Question: I would like to size a UIImageView to fit exactly underneath where one line ends and right above where one line begins in a UITextView.
I'm downloading an image from a URL using NSURLConnection. Then, I resize the image to fit the screen using the ImageIO framework. Finally, I add exclusion paths to the UITextView.textContainer so the text wraps around the image.
I don't know the size of the image before hand so I have to resize it to fit. Everything works great except for the fact that the picture sometimes overlaps a line.
How can I make sure to size the image so that it fits exactly underneath where one line ends and right above where one line begins?

As you can see in the example above the text below the image is no longer on the lines. I was thinking I could get the remainder from the height of the UIImageView and the lineHeight but, I'm not sure what to do with it.
'(int)imageView.bounds.size.height % (int)self.textView.font.lineHeight'
Any guidance is greatly appreciated!
If my question isn't clear please let me know I will try to explain it further.
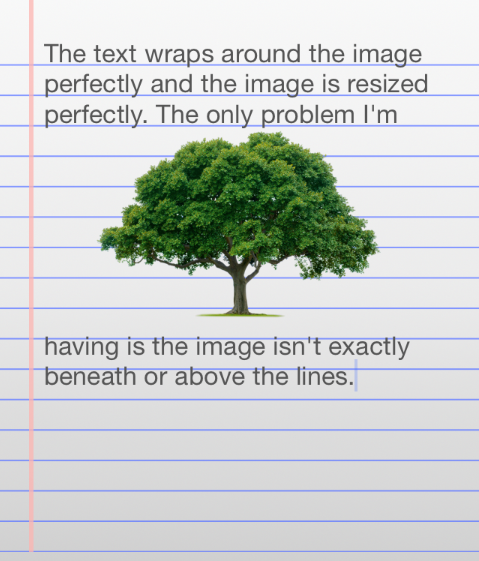
Answer: Thanks to @CarstenWitzke I got it to work. I used an NSArributedString with an NSTextAttachment. Then, I got the remainder of the image height divided by the textView.font.lineHeight and subtracted that from the textView.font.lineHeight then added the difference to the height of the image. The only problem is sizing the image to fit the new bounds.
'''
UIImage * scaledImage = [UIImage imageWithCGImage:imageRef scale:2 orientation:UIImageOrientationUp];
NSTextAttachment * textAttachment = [[NSTextAttachment alloc] init];
textAttachment.image = scaledImage;
int remainder = (int)scaledImage.size.height % (int)floor(self.textView.font.lineHeight);
CGFloat difference = (self.textView.font.lineHeight - remainder);
textAttachment.bounds = CGRectMake(0, 0, scaledImage.size.width, scaledImage.size.height + difference);
NSMutableAttributedString * attributedStringWithImage = [[NSAttributedString attributedStringWithAttachment:textAttachment] mutableCopy];
NSAttributedString * newLineAttributedString = [[NSAttributedString alloc] initWithString:@"
"];
[self.textView.textStorage appendAttributedString:newLineAttributedString];
[self.textView.textStorage appendAttributedString:attributedStringWithImage];
[self.textView.textStorage appendAttributedString:newLineAttributedString];
'''
Turns out I can just use the CoreGraphics framework to pad the image, which eliminates the need to resize the image to fit the new bounds.
'''
- (UIImage *)image:(UIImage *)image padding:(CGSize)padding
{
CGSize size = CGSizeMake(image.size.width + padding.width, image.size.height + padding.height);
UIGraphicsBeginImageContextWithOptions(size, NO, [UIScreen mainScreen].scale);
CGContextRef context = UIGraphicsGetCurrentContext();
UIGraphicsPushContext(context);
CGFloat x = (image.size.width + padding.width) - image.size.width;
CGFloat y = (image.size.height + padding.height) - image.size.height;
CGPoint origin = CGPointMake(x, y);
[image drawAtPoint:origin];
UIGraphicsPopContext();
UIImage * paddedImage = UIGraphicsGetImageFromCurrentImageContext();
UIGraphicsEndImageContext();
return paddedImage;
}
'''